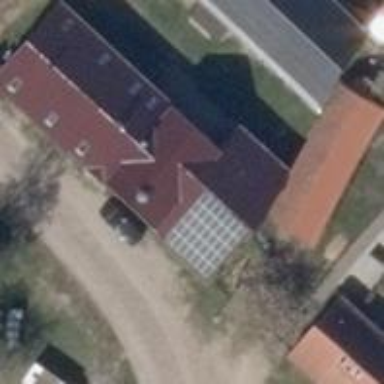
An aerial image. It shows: Small solar photovoltaic panel generator is producing electricity.